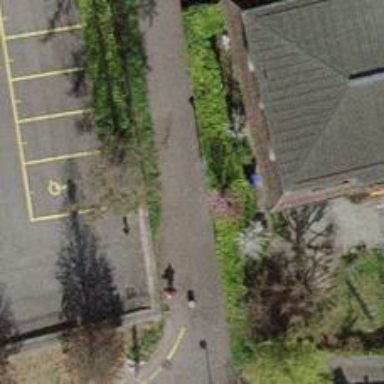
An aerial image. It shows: Bollard.